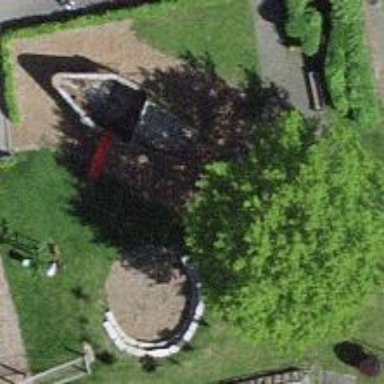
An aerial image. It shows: Playground area for leisure land.